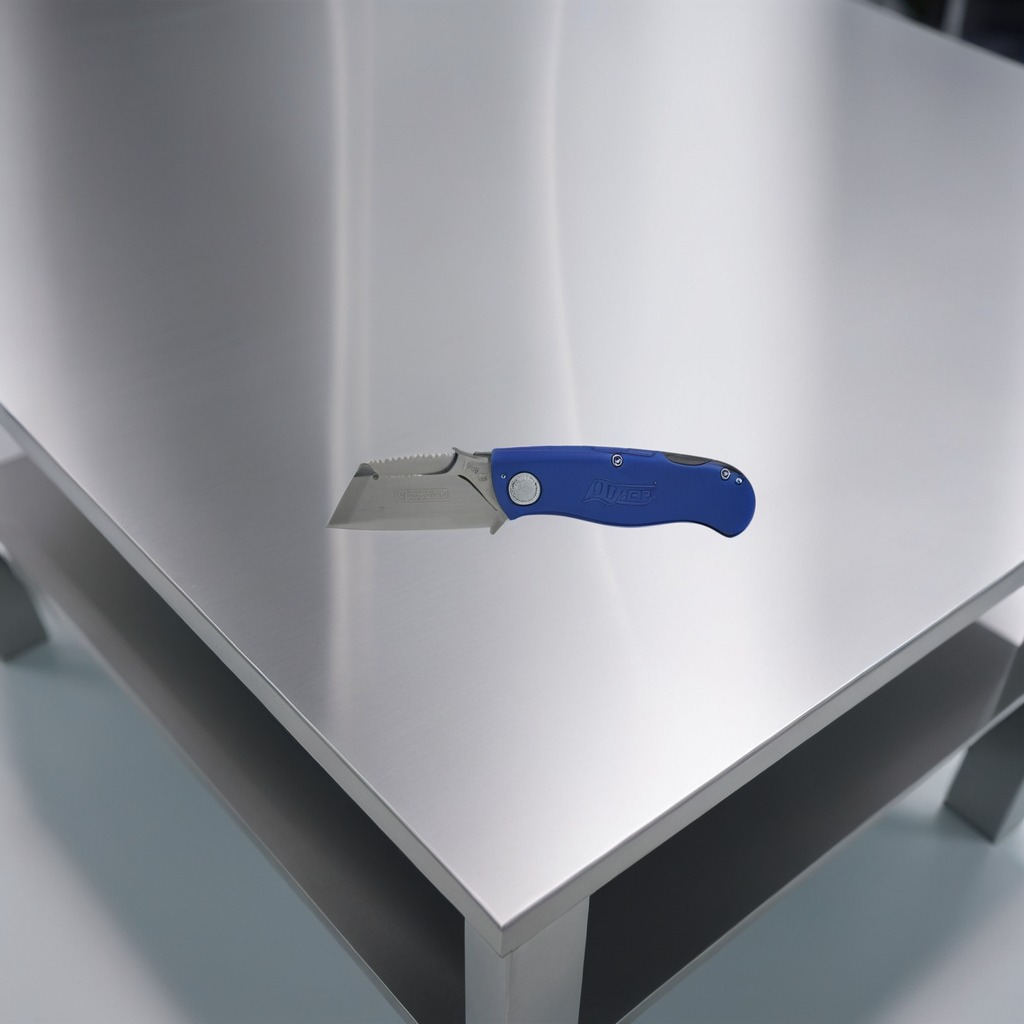
A utility knife is lying on a stainless steel table in a high-end prototyping lab.